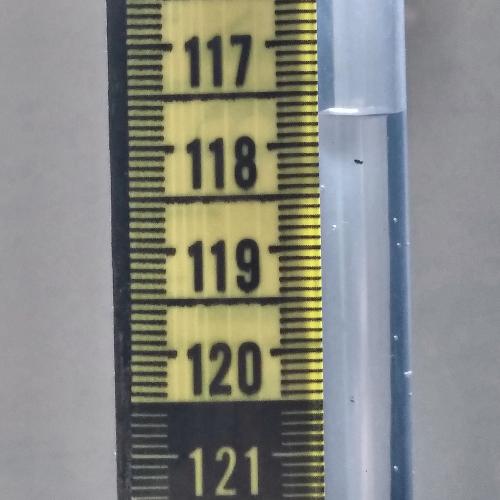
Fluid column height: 117.7 cm